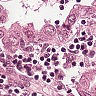
Metastatic tissue present: yes